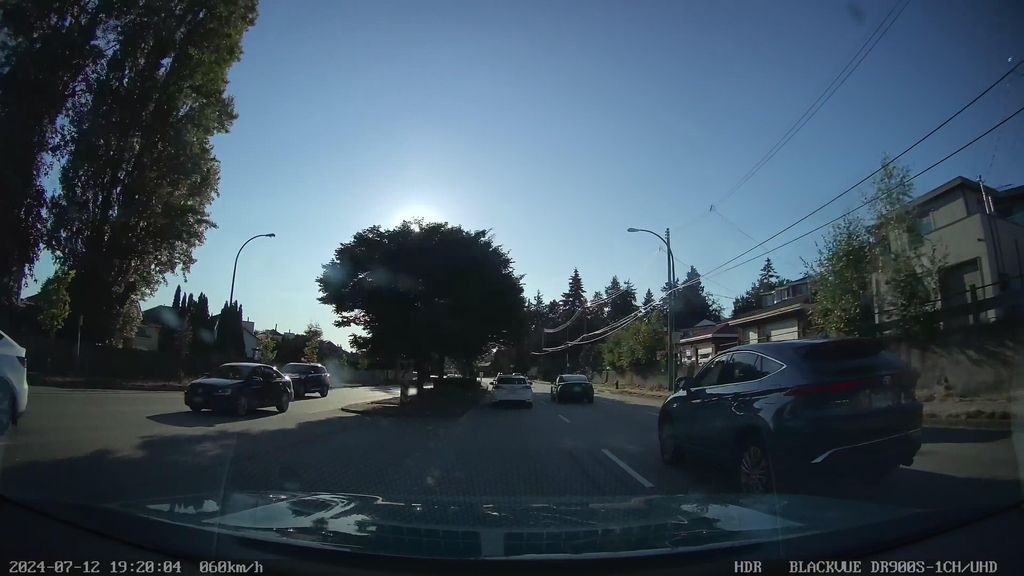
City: vancouver